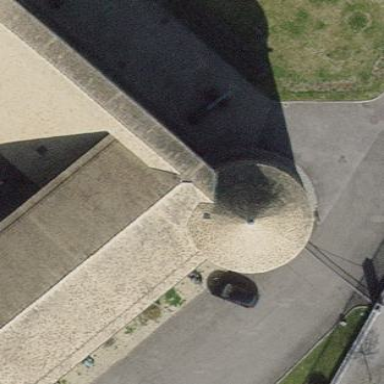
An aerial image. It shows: Building with gabled roof made of roof tiles.